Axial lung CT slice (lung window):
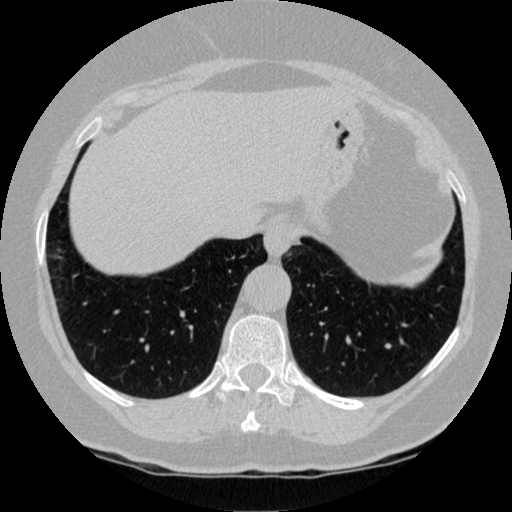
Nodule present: no